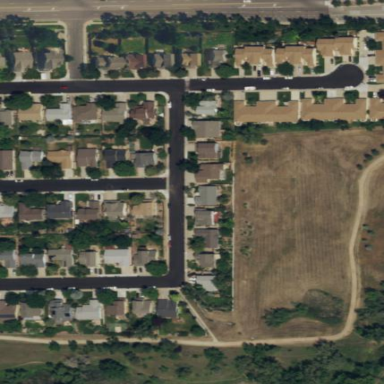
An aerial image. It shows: Residential area within neighborhood.